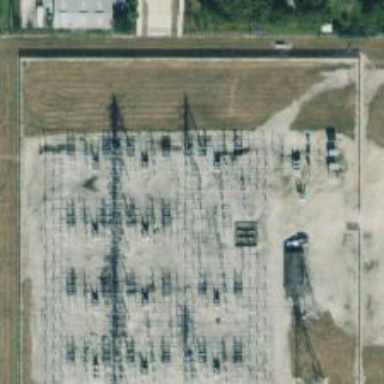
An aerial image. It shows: Switch used for power control.